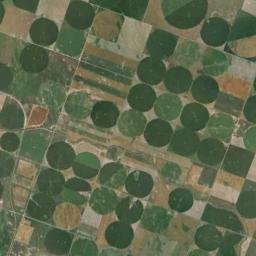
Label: circular_farmland